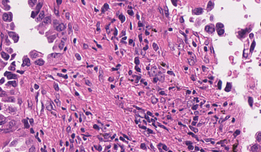
Tumor epithelial tissue: yes
Tumor-associated stroma tissue: yes
Normal tissue: no